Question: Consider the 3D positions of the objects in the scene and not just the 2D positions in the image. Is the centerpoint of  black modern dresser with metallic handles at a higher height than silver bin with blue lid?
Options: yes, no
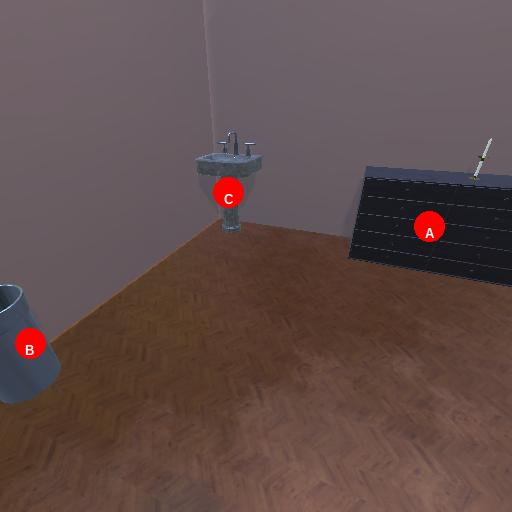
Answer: yes